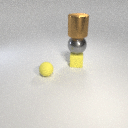
large brown metal cylinder above large gray metal sphere